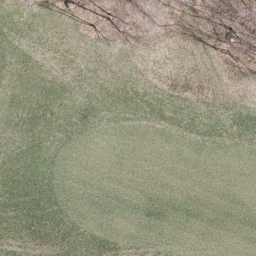
Label: golf course